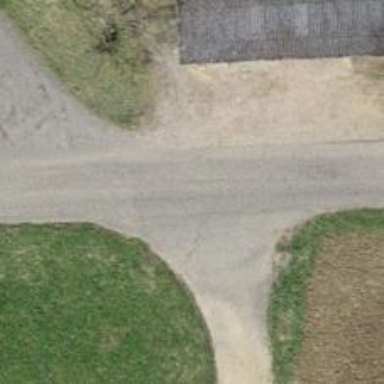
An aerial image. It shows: Unclassified road.